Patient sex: F
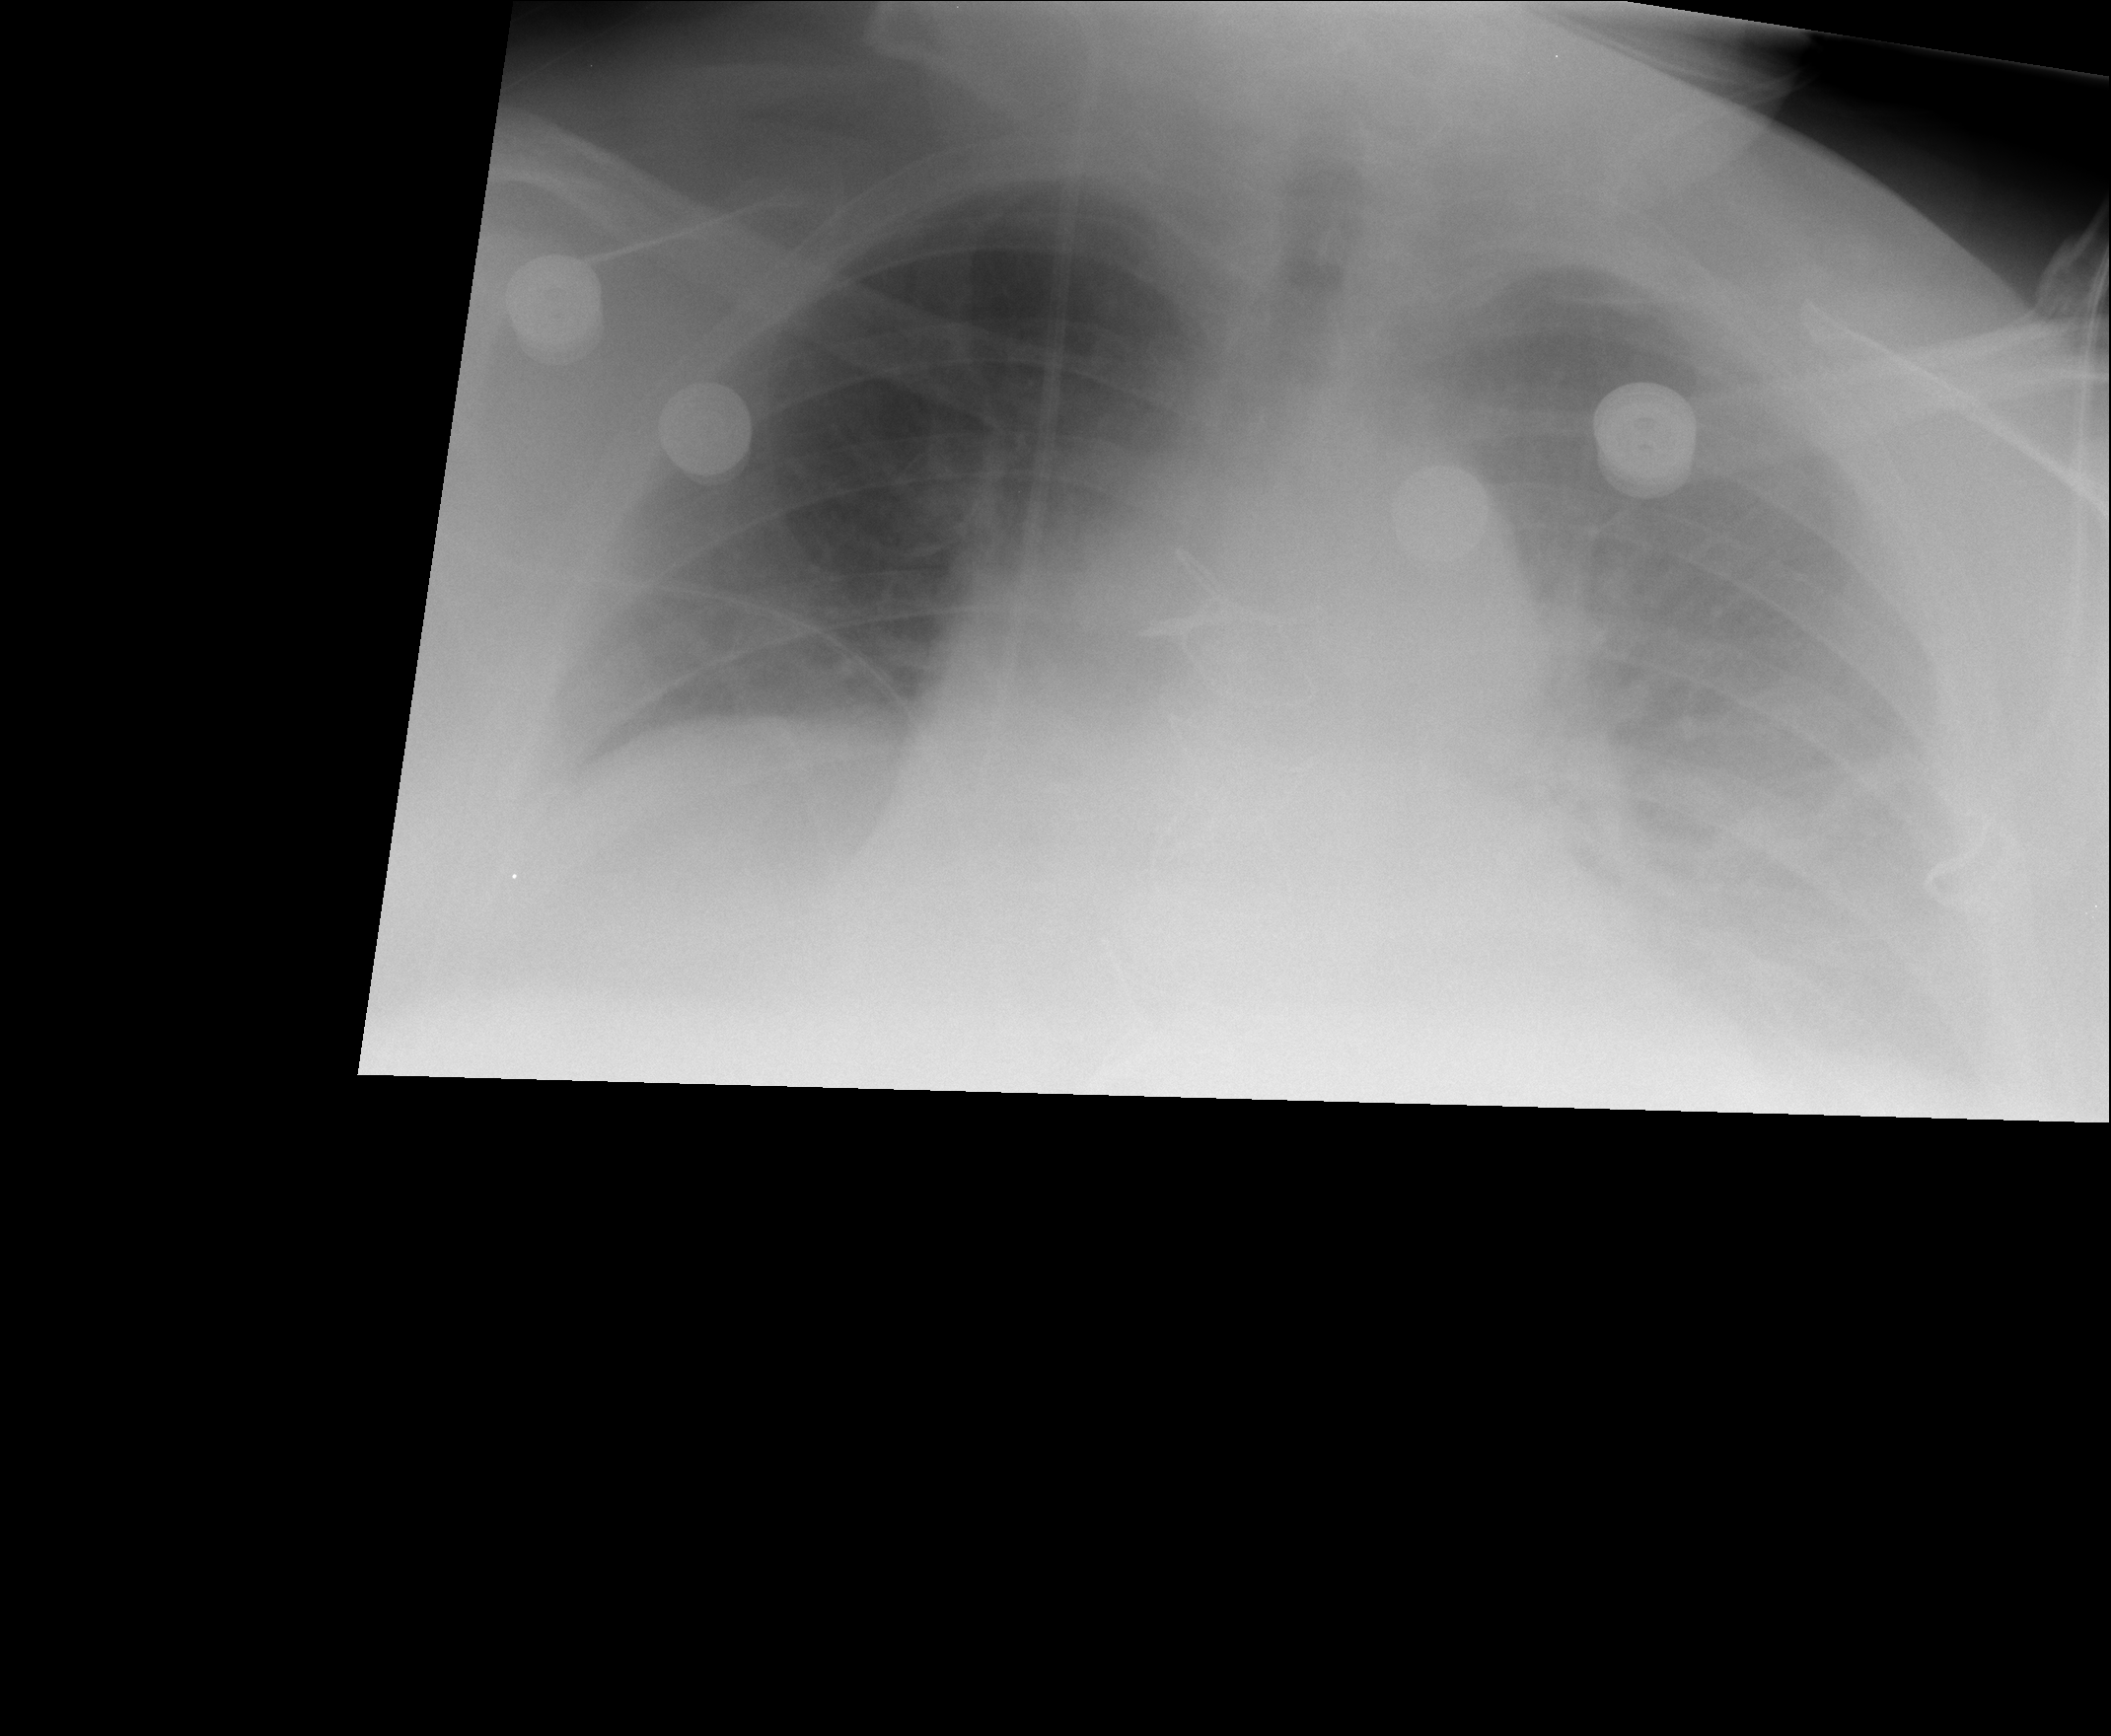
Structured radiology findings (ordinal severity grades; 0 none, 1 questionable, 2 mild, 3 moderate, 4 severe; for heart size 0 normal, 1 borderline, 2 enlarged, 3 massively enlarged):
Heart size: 2
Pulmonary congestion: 2
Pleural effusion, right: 2
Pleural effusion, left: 3
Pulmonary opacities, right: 0
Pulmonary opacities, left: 0
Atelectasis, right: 3
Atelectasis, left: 4